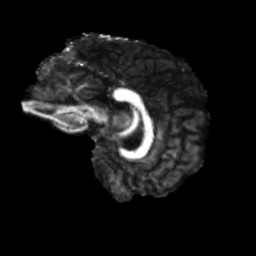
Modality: FA
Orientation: sagittal
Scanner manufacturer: siemens
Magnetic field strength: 3 T
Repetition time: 4 s
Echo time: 0.0594 s